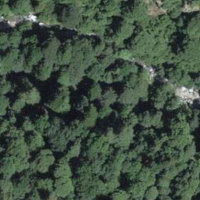
EUNIS habitat code: 44
Species observed at this site:
Petasites albus